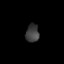
Tissue: lung
Cell type: Epithelial cells
Senescence score: 0.2024
Nuclear area (px): 235
Mean DAPI intensity: 61.681